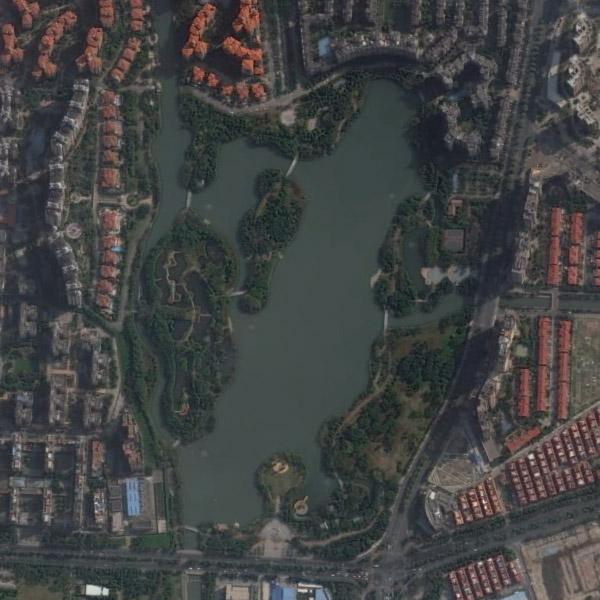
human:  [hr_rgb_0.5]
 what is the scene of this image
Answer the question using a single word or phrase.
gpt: park